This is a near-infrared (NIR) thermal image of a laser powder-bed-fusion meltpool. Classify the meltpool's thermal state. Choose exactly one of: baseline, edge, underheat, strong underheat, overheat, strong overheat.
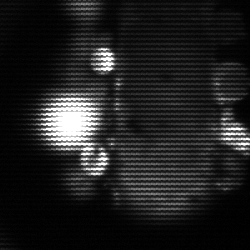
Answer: strong underheat